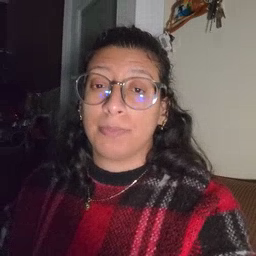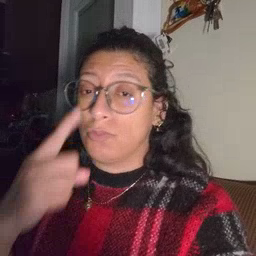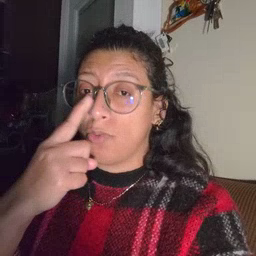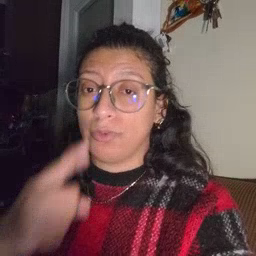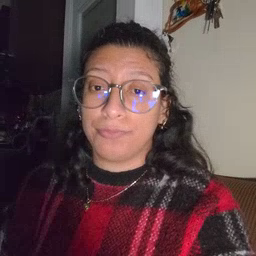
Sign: nose